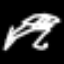
Label: squiggle